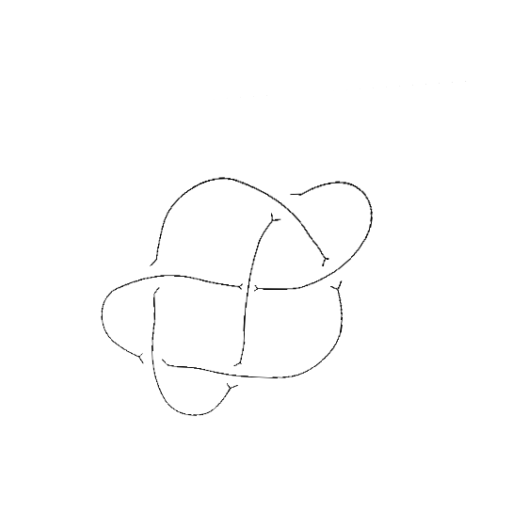
Crossing number: 6